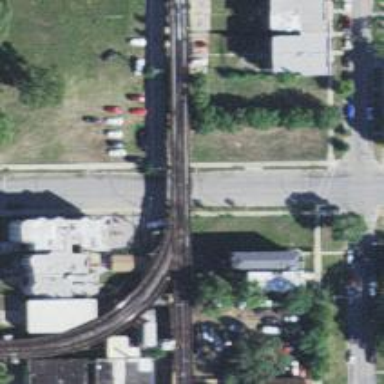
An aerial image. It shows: Railway crossing.